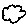
Label: cloud